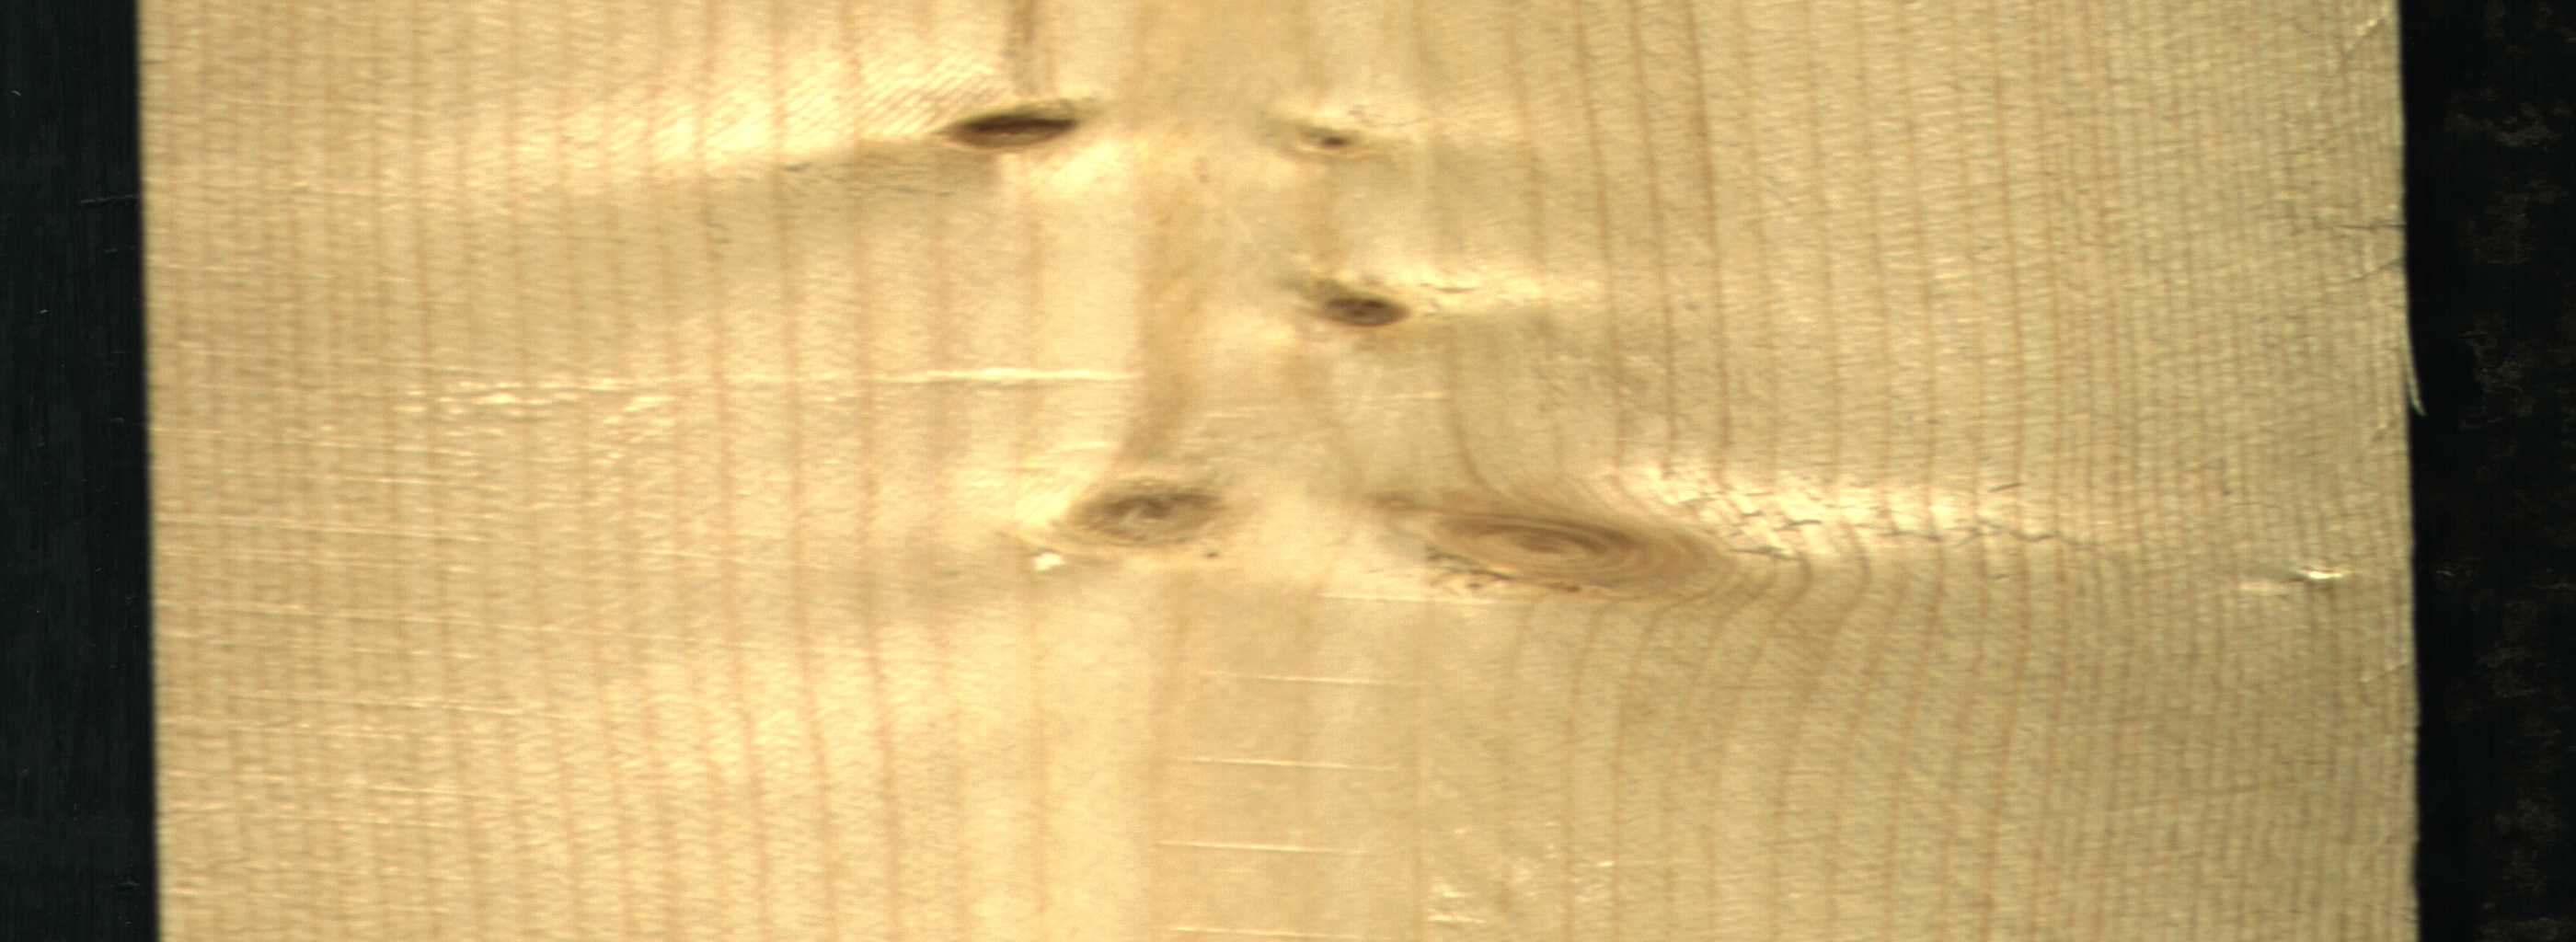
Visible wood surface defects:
Dead_Knot
Live_Knot
Live_Knot
Live_Knot
Live_Knot